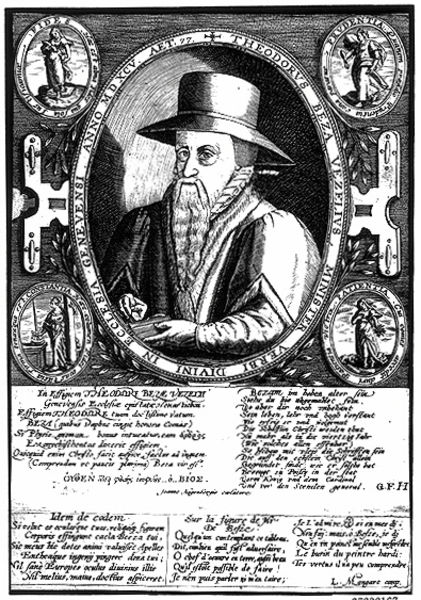
Titel: Bildnis des Theodor Beza
Künstler: Johann Hogenberg
Institution: (Seriendruck)
Schlagwörter: blätter, feder, gott, himmel, mann, schatten, weiß, frauen, menschen, finger, frau, grau, hut, licht, mund, männer, nase, profil, schwarz, skizze, blick, ornament, alt, bart, augen, bärtig, gesicht, halten, kragen, mensch, rahmen, ärmel, bildnis, fünf, halskrause, hände, portrait, porträt, zweige, kirche, gewand, mantel, kaufmann, pflanze, locken, nlick, oval, rund, engel, ranken, schrift, bilder, italien, man, grafik, graphik, linien, spalten, inschrift, vier, nische, buch, medaillon, religion, zweig, porträts, druck, schraffur, schwarz weiß, radierung, stich, seite, illustration, schwert, text, beschriftung, gebet, krause, buchdruck, kreuze, medallion, götter, männchen, gelehrter, kupferstich, allegorien, ovale, minister, latein, lateinisch, medaillons, umschrift, protrait, jude, schrif, theodor, flugschrift, gemme, seriendruck, illustrationen, liste, medallions, tugenden, ext, prträt, umshcrift, kardinaltugenden, t, vezelius, 1543